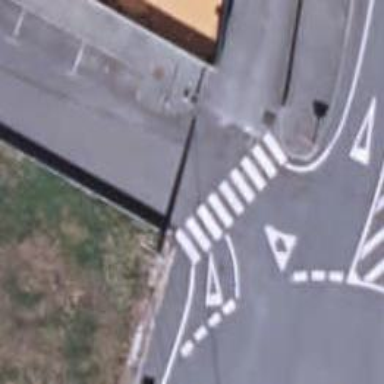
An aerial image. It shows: Marked zebra crossing on the road.